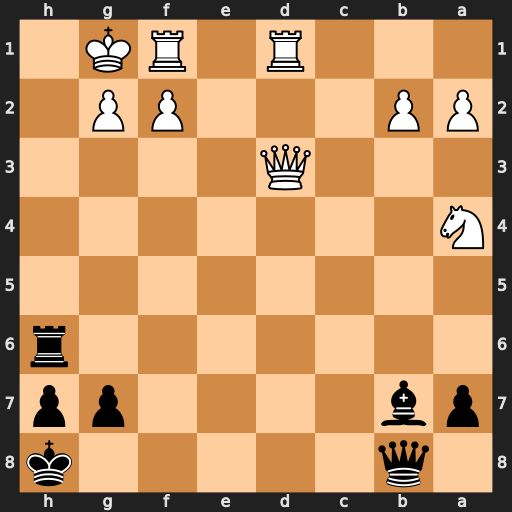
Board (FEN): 1q5k/pb4pp/7r/8/N7/3Q4/PP3PP1/3R1RK1
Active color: b
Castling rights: -
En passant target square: -
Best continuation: Qh2#